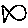
Label: fish